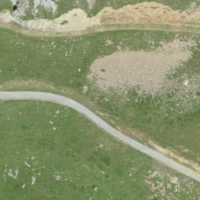
EUNIS habitat code: 23
Species observed at this site:
Zootoca vivipara